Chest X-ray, PA view. Patient: 53 years old, sex F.
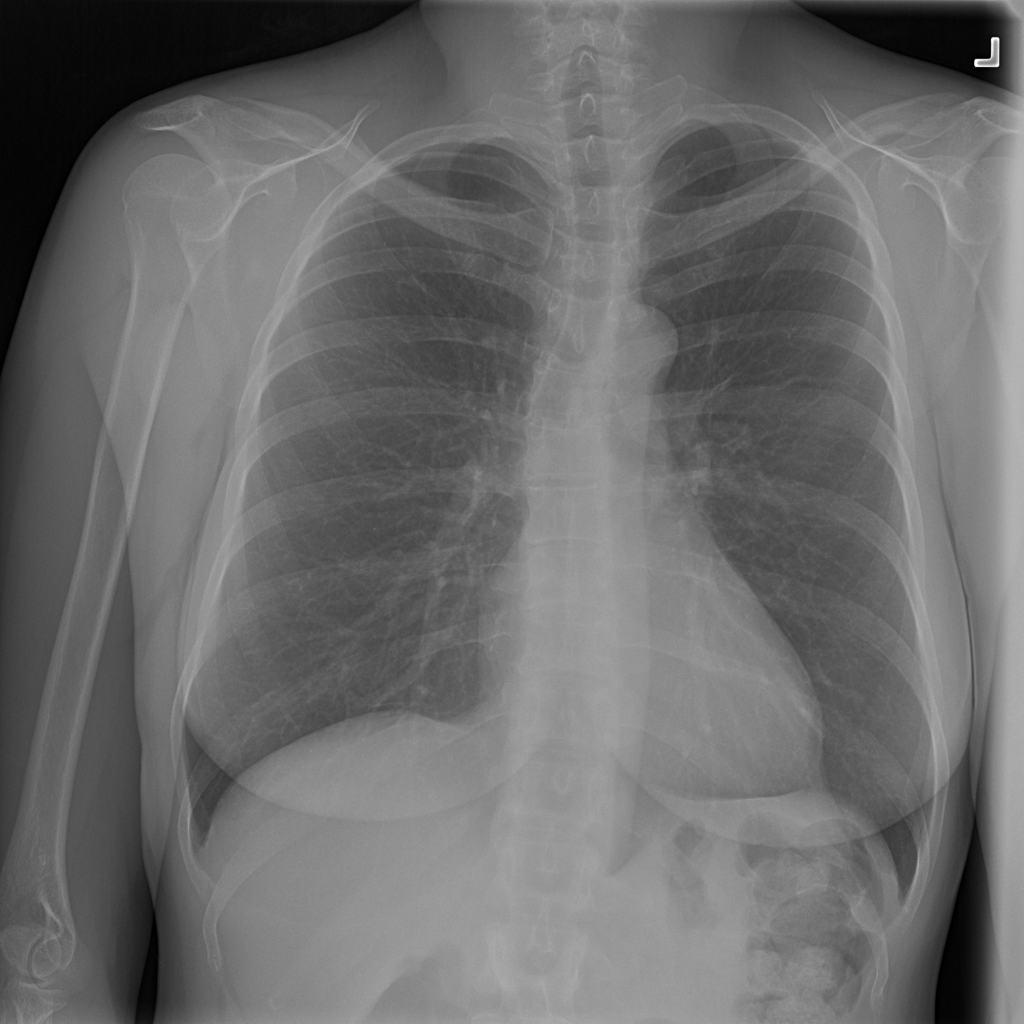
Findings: No Finding